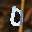
Label: 0